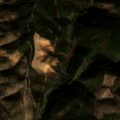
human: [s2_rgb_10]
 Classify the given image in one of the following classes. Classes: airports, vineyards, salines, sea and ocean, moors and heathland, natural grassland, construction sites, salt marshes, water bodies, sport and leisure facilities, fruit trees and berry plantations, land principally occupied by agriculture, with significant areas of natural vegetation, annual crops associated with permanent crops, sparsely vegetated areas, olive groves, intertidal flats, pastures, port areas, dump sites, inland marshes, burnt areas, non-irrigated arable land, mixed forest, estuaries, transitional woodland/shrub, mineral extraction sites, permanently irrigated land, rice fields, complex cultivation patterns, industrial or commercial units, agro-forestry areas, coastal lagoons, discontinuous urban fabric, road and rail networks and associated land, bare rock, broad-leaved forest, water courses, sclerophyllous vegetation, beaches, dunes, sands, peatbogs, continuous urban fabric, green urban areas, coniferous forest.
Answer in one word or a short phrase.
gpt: annual crops associated with permanent crops, mixed forest, transitional woodland/shrub